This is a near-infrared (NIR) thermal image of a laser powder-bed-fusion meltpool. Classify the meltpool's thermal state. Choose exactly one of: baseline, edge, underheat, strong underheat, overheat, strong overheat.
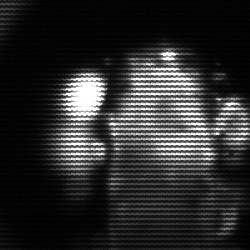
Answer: strong underheat